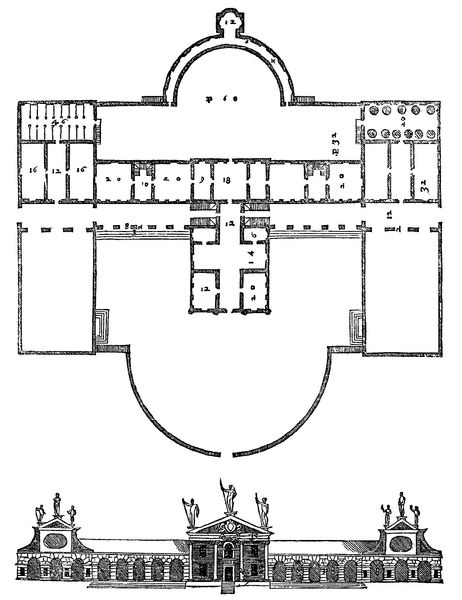
Titel: Masèr, Villa Barbaro
Künstler: Andrea Palladio
Standort: Masèr (EU - I - Venetien)
Schlagwörter: raum, zeichnung, gebäude, schloss, architektur, fassade, schwarzweiß, räume, entwurf, arkaden, frontalansicht, grundriss, prunkvoll